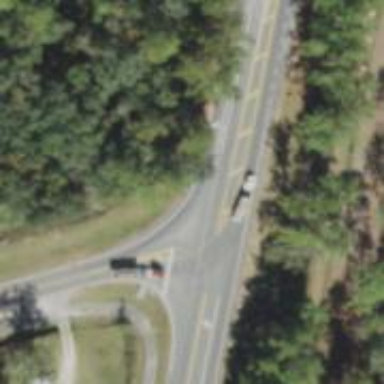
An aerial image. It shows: Primary highway with asphalt surface. There is sidewalk on the left side.